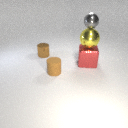
large red metal cube below small gray metal sphere